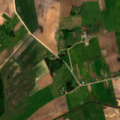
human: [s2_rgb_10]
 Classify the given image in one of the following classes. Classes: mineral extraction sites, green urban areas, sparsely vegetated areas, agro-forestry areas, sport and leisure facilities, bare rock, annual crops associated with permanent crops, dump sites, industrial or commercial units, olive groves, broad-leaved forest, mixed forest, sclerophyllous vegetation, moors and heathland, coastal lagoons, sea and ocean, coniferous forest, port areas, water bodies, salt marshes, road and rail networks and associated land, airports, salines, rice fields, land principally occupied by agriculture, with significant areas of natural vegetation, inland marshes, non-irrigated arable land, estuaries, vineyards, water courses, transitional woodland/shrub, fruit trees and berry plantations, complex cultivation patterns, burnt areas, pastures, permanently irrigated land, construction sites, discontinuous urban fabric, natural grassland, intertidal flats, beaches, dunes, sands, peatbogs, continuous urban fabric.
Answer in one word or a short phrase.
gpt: non-irrigated arable land, pastures, complex cultivation patterns, broad-leaved forest